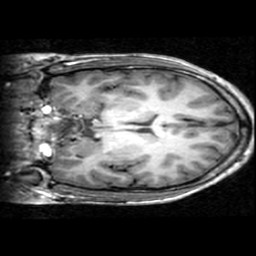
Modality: T1w
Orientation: coronal
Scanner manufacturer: ge
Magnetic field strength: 3 T
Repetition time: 0.009036 s
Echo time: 0.00184 s